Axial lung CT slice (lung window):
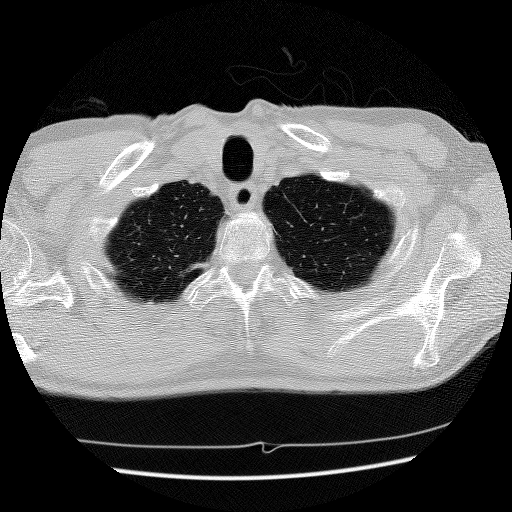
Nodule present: no